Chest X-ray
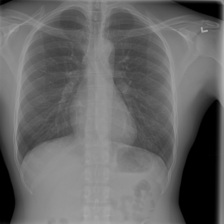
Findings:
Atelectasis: negative
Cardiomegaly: negative
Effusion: negative
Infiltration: negative
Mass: negative
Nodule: negative
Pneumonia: negative
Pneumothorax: negative
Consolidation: negative
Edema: negative
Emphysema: negative
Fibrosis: negative
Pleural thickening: negative
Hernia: negative